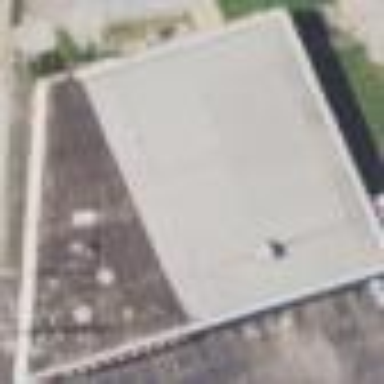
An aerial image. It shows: Industrial building.